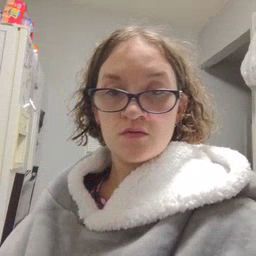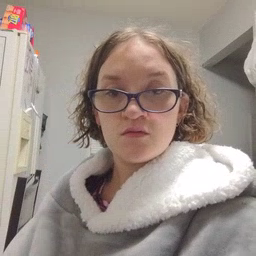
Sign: pool